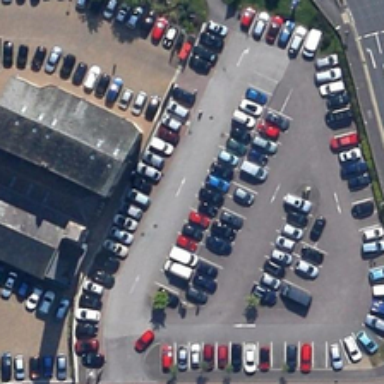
Many cars are in a parking lot with a building and some green trees .